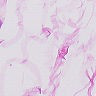
Metastatic tissue present: no